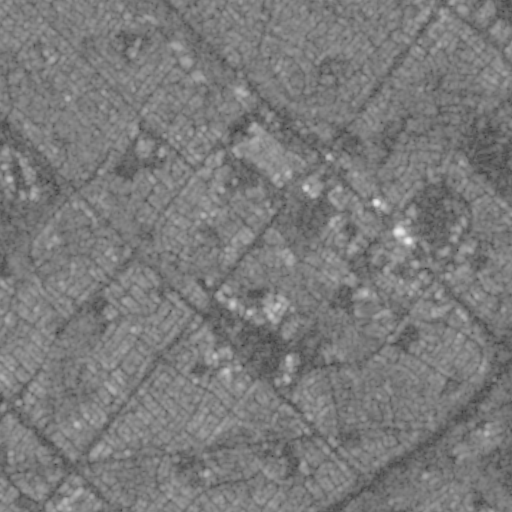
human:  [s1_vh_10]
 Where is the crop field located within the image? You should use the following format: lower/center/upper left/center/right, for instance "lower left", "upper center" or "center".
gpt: The crop field is located in the center left of the image.
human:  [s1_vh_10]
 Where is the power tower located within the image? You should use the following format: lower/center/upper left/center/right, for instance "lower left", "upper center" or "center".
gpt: The power tower is located in the lower of the image.
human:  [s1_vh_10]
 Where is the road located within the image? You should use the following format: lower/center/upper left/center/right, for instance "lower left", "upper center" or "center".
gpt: There is no road in the image.

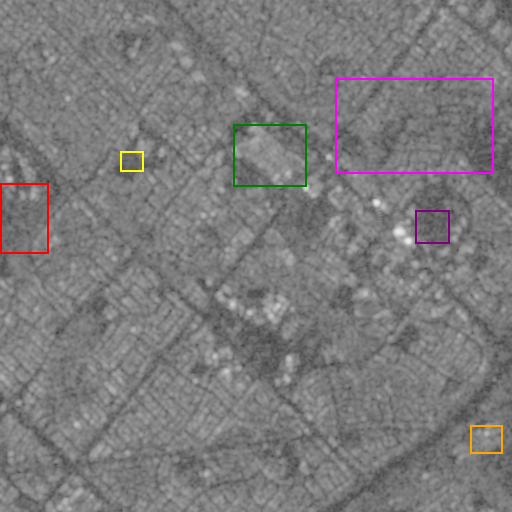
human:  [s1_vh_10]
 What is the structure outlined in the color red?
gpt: The structure outlined in red is a crop field.
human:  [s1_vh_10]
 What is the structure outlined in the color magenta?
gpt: The structure outlined in magenta is a park.
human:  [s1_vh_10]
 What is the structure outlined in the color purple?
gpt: The structure outlined in purple is a parking lot.
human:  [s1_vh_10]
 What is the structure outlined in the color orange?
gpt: The structure outlined in orange is a power substation.
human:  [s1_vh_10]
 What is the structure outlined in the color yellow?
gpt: The structure outlined in yellow is a track.
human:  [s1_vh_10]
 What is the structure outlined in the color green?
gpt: The structure outlined in green is a building.
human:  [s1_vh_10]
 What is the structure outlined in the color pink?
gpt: There is no pink outline.